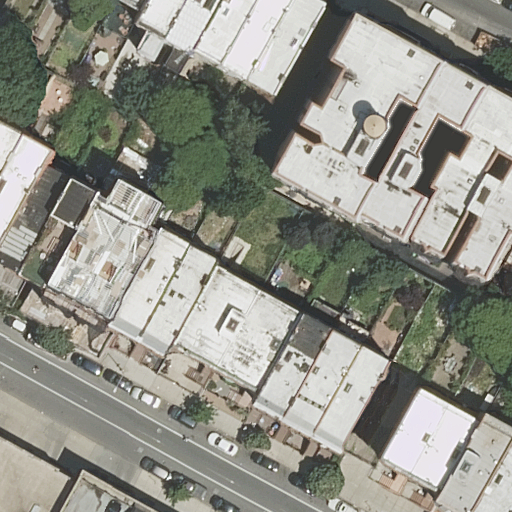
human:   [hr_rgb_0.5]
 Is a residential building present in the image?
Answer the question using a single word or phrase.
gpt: yes

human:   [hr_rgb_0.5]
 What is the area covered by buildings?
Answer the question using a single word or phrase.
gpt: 4218m2

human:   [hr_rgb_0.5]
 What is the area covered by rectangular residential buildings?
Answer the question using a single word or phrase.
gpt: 1808m2

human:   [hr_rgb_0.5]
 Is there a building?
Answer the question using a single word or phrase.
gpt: yes

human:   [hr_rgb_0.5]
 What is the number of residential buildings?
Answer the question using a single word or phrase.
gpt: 28

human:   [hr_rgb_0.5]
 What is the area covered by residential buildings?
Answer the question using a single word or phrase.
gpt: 4218m2

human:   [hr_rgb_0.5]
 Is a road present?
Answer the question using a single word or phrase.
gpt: yes

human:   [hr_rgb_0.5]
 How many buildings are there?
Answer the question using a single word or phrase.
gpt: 28

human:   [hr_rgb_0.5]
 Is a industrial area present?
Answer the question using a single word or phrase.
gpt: yes

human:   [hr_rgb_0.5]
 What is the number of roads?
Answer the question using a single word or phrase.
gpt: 2

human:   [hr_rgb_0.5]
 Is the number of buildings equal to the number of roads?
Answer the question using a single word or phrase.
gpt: no

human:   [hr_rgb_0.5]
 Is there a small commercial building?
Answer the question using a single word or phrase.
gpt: no

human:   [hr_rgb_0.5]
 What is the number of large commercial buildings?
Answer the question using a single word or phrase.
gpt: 0

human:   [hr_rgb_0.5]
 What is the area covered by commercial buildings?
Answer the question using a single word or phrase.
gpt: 0m2

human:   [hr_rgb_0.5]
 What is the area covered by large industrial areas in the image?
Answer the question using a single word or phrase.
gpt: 0m2

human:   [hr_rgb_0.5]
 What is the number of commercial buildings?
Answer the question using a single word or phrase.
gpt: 0

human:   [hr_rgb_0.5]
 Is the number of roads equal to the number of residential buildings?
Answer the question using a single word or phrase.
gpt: no

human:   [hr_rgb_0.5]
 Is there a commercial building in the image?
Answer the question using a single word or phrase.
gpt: no

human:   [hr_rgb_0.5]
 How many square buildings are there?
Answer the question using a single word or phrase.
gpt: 0

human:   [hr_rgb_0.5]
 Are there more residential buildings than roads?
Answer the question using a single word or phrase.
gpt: yes

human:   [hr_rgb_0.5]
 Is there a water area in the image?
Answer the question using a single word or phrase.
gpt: no

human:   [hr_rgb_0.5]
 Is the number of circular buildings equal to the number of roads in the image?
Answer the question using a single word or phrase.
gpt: no

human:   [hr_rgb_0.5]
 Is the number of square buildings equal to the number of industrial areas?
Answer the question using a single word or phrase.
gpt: no

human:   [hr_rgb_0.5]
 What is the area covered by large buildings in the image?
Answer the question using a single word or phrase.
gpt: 588m2

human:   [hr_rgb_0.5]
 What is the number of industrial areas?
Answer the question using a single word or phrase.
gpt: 1

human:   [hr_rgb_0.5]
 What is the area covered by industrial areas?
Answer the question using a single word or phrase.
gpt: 125m2

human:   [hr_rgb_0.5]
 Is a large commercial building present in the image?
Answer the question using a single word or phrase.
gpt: no

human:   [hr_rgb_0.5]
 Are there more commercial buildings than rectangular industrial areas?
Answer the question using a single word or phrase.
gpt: no

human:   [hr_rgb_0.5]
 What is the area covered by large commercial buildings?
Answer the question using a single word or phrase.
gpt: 0m2

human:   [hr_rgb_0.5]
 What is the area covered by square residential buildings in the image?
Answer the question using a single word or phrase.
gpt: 0m2

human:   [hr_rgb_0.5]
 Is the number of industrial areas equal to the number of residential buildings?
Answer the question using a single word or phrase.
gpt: no

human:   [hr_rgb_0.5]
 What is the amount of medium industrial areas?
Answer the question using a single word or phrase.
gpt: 1

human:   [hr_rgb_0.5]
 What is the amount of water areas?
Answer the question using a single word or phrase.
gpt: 0

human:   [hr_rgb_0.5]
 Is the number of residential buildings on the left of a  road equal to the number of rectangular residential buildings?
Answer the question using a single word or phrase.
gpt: no

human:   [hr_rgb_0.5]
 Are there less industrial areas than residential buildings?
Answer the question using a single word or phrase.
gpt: yes

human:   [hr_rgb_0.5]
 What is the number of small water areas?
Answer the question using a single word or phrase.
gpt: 0

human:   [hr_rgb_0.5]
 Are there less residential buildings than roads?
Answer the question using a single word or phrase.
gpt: no

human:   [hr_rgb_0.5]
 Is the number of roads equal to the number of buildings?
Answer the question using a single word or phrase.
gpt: no

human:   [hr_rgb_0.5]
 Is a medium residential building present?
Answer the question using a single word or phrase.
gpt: yes

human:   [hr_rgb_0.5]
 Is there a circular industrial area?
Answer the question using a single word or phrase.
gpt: no

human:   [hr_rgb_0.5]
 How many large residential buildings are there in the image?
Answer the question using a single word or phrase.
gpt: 1

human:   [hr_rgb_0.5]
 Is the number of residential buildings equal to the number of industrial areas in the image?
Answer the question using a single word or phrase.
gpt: no

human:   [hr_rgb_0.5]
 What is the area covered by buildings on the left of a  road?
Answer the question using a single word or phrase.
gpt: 3616m2

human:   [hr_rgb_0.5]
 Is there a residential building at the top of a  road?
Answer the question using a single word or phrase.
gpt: yes

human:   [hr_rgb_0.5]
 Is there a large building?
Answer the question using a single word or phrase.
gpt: yes

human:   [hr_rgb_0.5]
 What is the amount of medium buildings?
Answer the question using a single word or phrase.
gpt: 21

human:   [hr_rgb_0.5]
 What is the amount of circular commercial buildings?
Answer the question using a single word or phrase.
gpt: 0

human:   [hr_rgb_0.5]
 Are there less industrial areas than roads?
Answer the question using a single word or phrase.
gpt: yes

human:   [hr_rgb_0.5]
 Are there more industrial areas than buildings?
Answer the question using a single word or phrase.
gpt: no

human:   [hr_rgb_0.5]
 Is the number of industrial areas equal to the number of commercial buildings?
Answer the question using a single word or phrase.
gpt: no

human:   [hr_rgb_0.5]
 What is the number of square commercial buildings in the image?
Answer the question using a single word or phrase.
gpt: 0

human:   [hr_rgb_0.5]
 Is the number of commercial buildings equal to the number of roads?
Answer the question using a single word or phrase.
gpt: no

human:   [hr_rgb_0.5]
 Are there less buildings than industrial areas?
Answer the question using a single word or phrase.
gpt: no

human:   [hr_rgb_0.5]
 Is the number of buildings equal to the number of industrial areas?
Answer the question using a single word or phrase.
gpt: no

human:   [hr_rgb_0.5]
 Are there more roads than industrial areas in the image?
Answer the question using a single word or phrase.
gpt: yes

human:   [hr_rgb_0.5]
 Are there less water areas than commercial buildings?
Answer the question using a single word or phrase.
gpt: no

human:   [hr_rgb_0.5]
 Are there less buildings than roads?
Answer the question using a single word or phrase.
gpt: no

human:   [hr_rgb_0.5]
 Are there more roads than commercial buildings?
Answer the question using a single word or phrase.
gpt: yes

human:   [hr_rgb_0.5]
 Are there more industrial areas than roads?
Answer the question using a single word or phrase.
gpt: no

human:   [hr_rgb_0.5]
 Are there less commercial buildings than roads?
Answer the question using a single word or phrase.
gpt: yes

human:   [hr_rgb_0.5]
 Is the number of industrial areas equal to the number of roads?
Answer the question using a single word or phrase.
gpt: no

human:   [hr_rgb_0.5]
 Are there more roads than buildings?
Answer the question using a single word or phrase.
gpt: no

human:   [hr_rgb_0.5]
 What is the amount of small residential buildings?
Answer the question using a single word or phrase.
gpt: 6

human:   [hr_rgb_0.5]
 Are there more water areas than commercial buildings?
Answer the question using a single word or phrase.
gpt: no